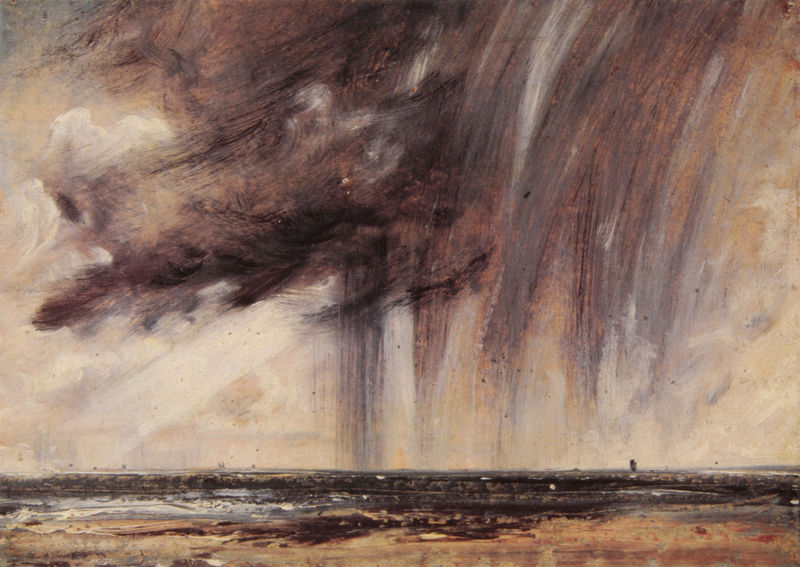
Titel: Rainstorm over the Sea
Künstler: John Constable
Standort: London
Institution: Royal Academy of Arts
Schlagwörter: blau, dunkel, feuer, gemälde, gewitter, himmel, mann, meer, wasser, weiß, wolken, aquarell, gelb, grob, impressionismus, landschaft, ocker, sand, see, ufer, braun, grau, schwarz, skizze, zeichnung, ölbild, rot, wolke, beige, expressionismus, malerei, mensch, bild, ebene, erde, horizont, nass, natur, weite, wind, flach, pastos, boden, chaos, gischt, küste, schiff, schiffe, strand, welle, wellen, düster, abstrakt, modern, wasserfarbe, fluß, friedrich, ölgemälde, brandung, constable, naturgewalt, seestück, sturm, tornado, turner, unruhe, unwetter, wetter, wild, duktus, striche, ozean, regen, sandstrand, linie, watt, farbfläche, bedrohlich, pinsel, pinselduktus, verwischt, dynamisch, stimmungsbild, orage, stran, pluie, dreckig, köln, feucht, vertikal, nuage, nuages, am meer, niederschlag, wolkenbruch, trist, brechen, wischen, plage, pinselspur, unheil, william turner, nordalpin, tempete, sea, woke, urgewalt, faben, bricht, unwirtlich, welleb, 1890, pinselduktus sichtbar, strische, horizent, hroizont, expresionismus, farbe, ductus